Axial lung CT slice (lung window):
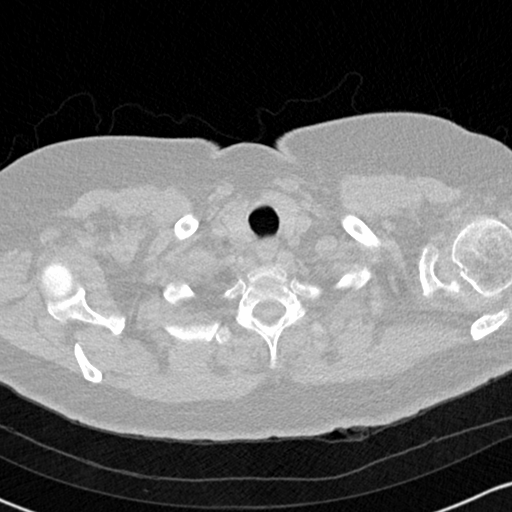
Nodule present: no